Question: I have to get the real world coordinates (x, y, z) using Kinect. Actually, I want the x, y, z distance (in meters) from Kinect.
I have to get these coordinates from a unique object (e.g. a little yellow box) in the scenario, colored in a distinct color.
Here you can see an example of the scenario

I want the distance (x, y, z in meters) of the yellow object in the shelf.
Note that is not required a person (skeleton) in the scenario.
First of all, I would like to know if it is possible and simple to do?
So, I would appreciate if you send some links/code that could help me doing this task.
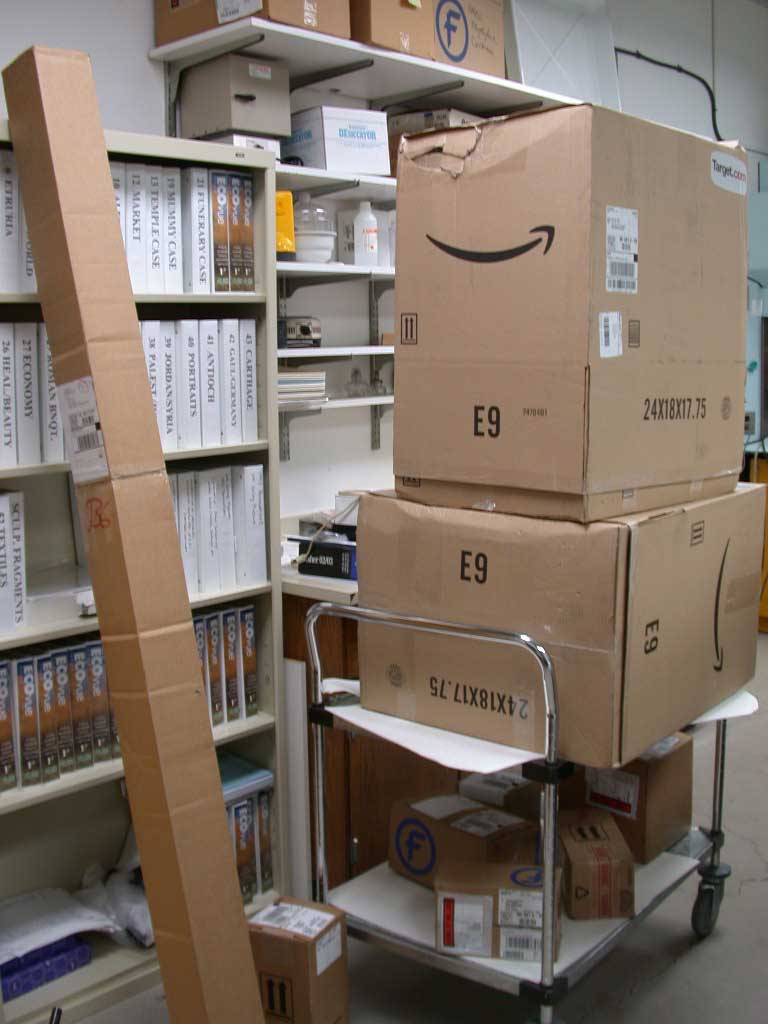
Answer: You would need to use both the <URL>.
First, using the 'Color Stream' you would need to collect an array of pixels that match the color you are looking for and then lookup the depth data from the 'Depth Stream' for those pixels to get an average distance from the camera. That gives you the 'Z'.
To get the 'X' and 'Y' you would use the math from <URL> answer.